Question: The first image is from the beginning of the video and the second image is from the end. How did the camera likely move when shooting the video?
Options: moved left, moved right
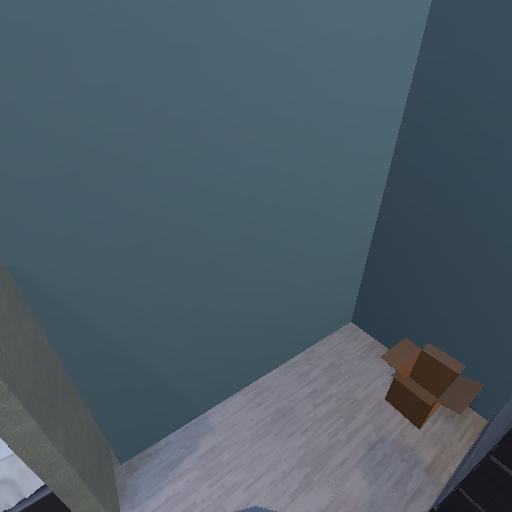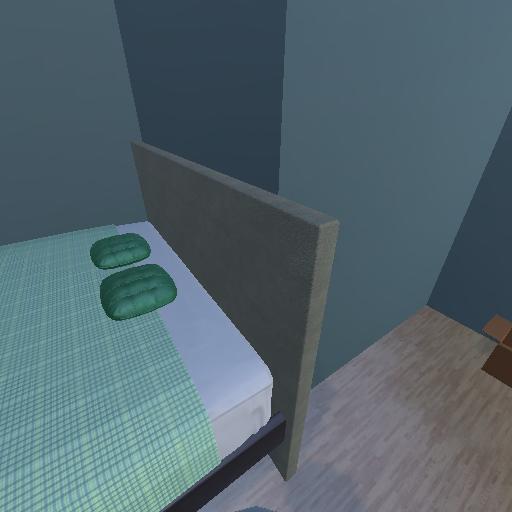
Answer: moved left